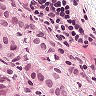
Metastatic tissue present: yes